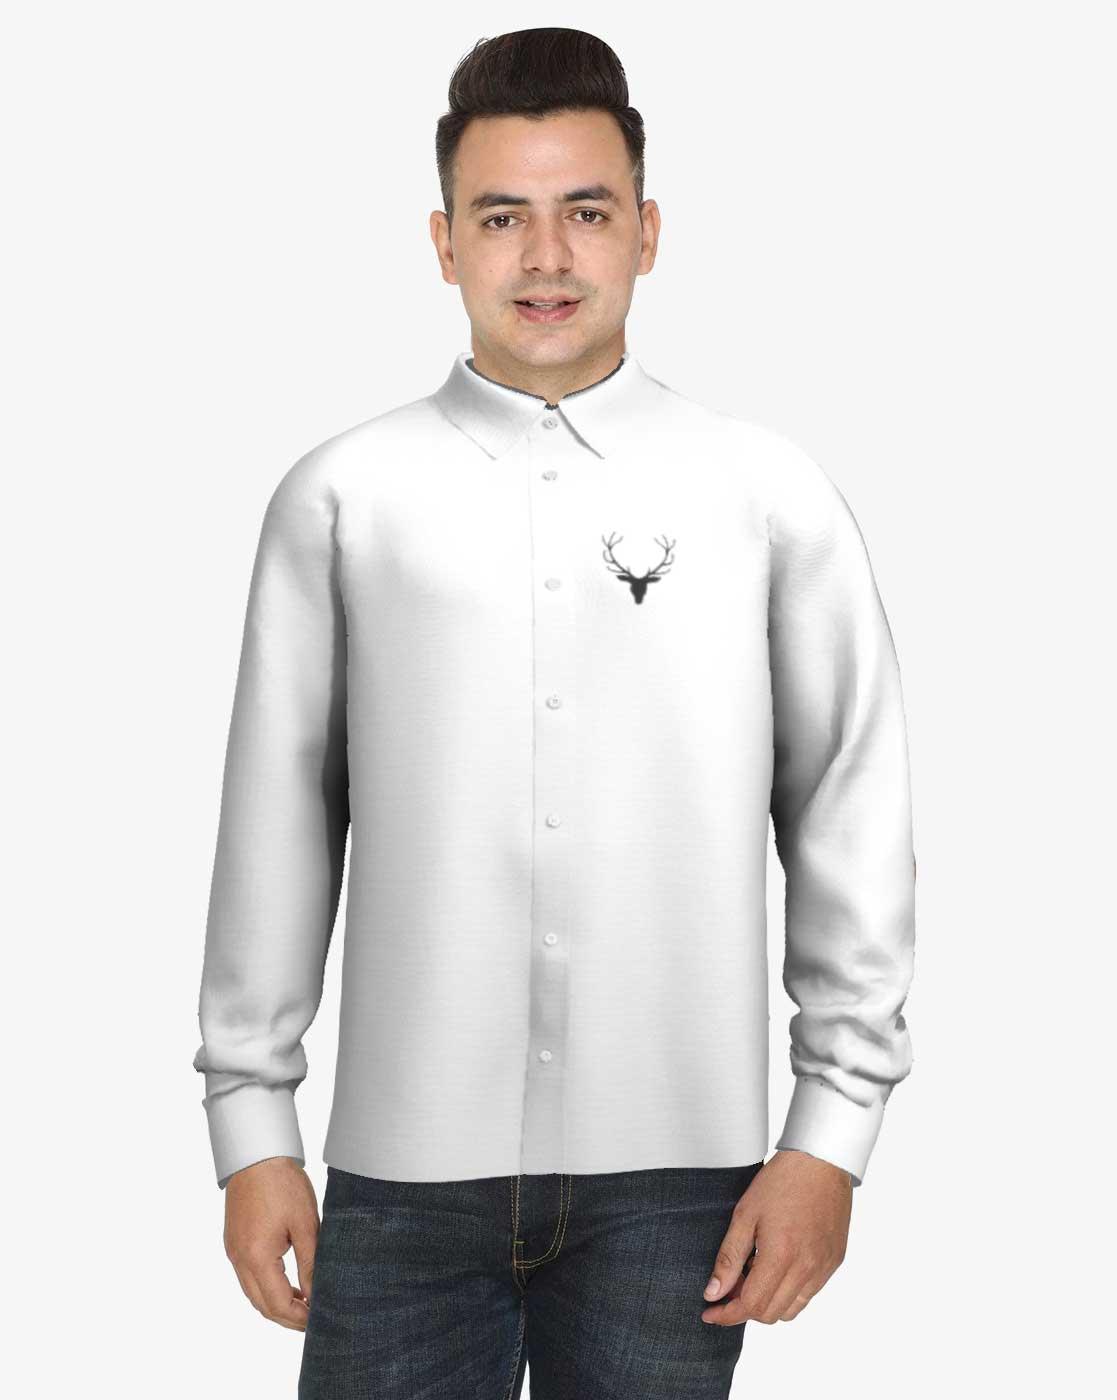
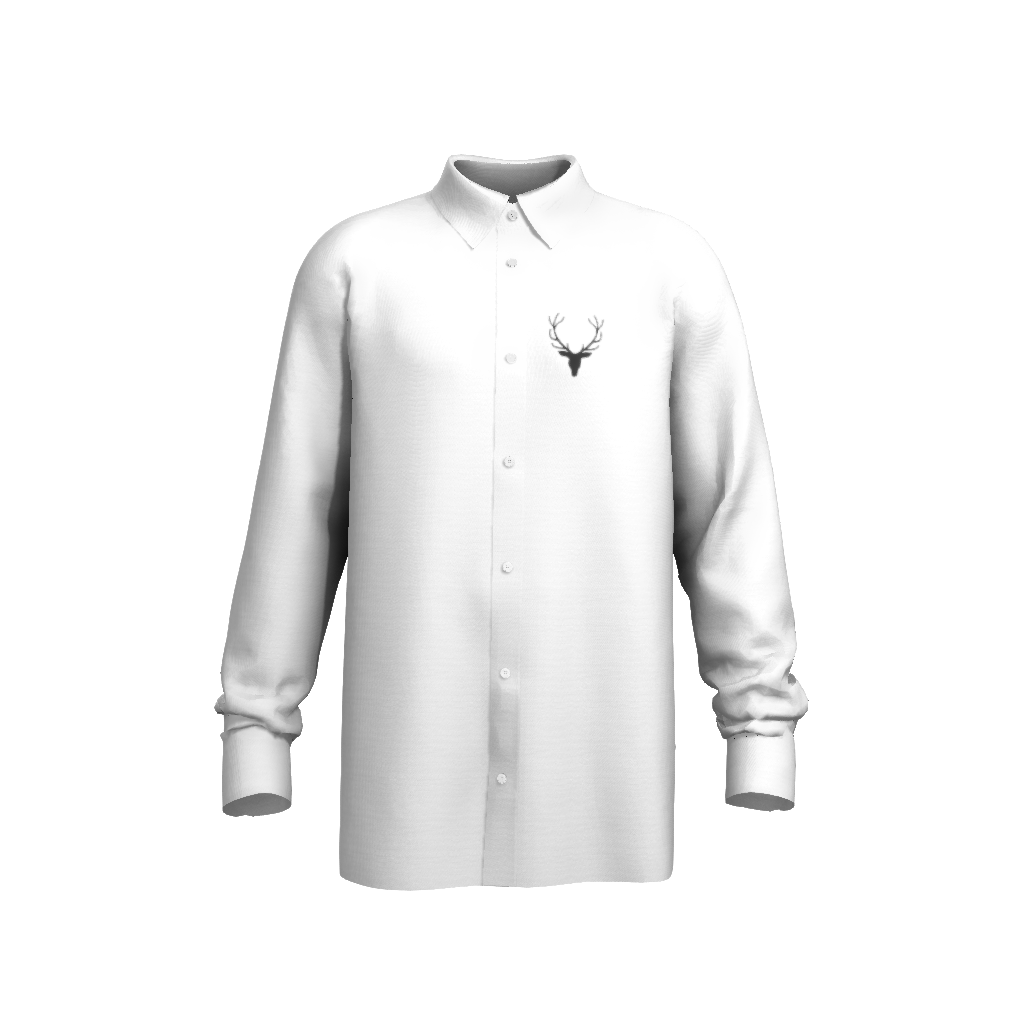
Clothing description: white black deer button up tee